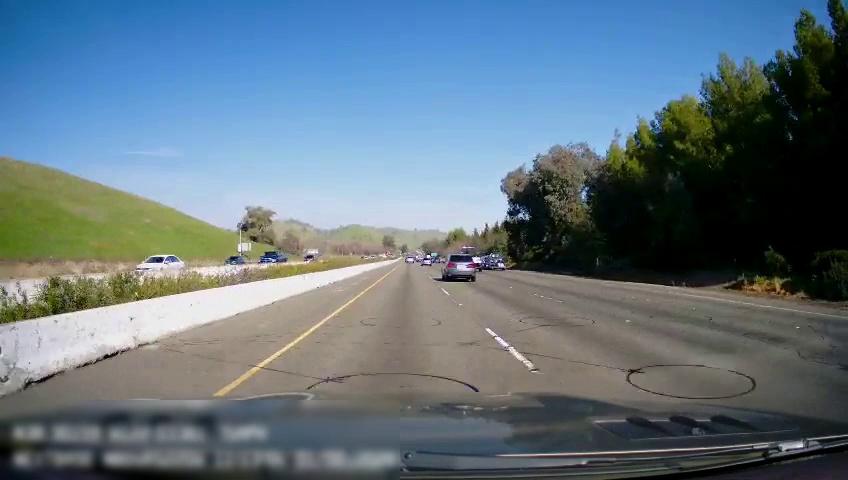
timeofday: Day
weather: Sunny
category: Drivable Space
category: Vehicles | Car
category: Vehicles | SUV
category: Vehicles | Car
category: Vehicles | SUV
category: Vehicles | Other LV
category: Vehicles | Other LV
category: Vehicles | SUV
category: Vehicles | SUV
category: Lanes | Current Lane
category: Lanes | Current Lane
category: Lanes | Alternate Lane
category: Lanes | Alternate Lane
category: Lanes | Alternate Lane